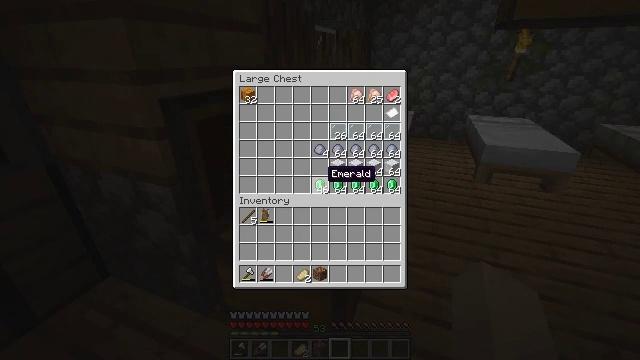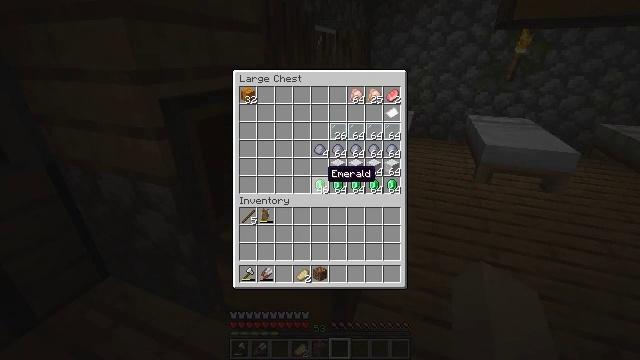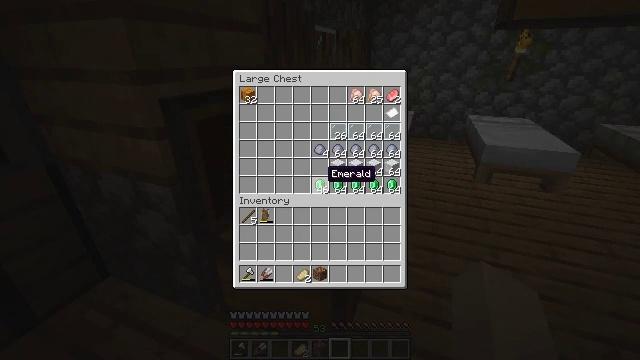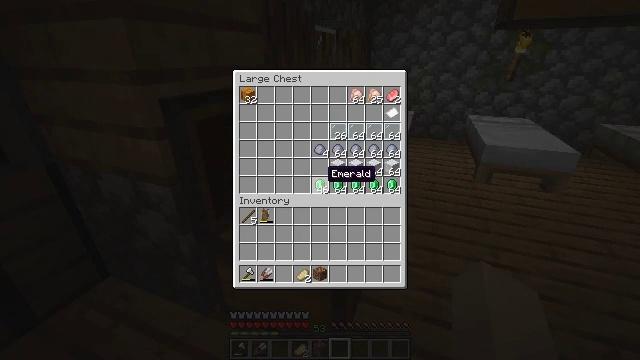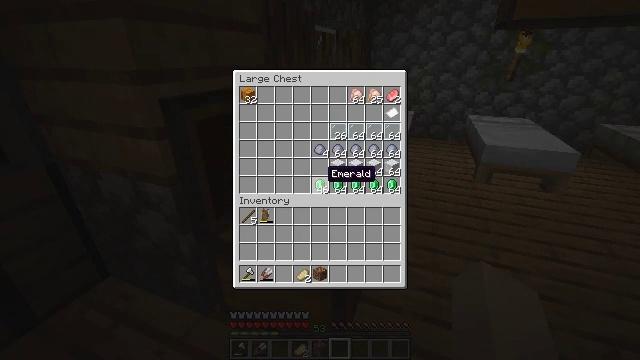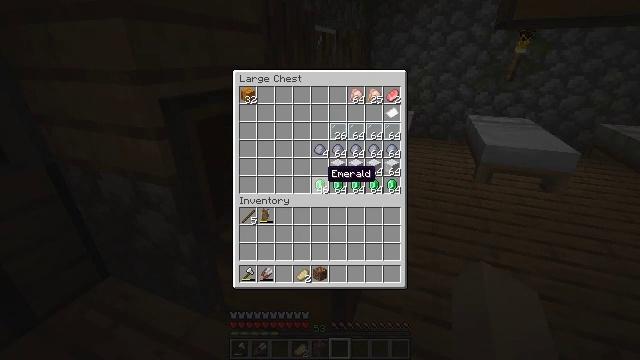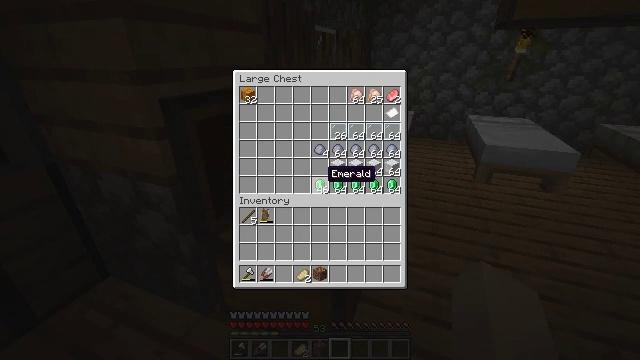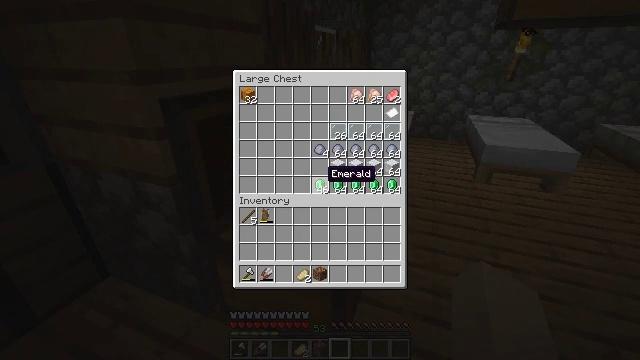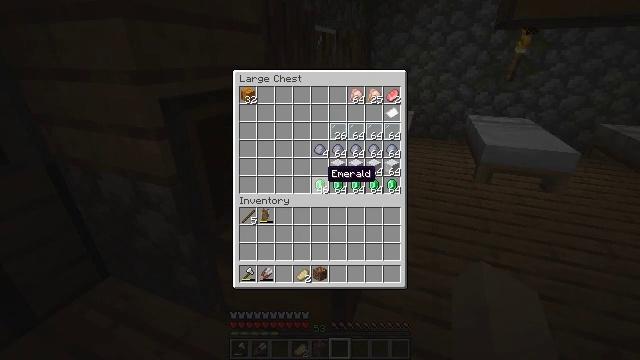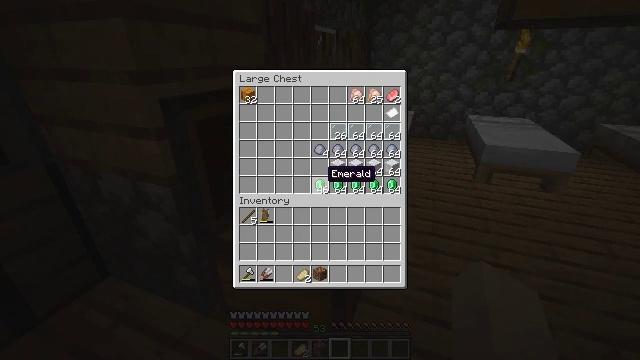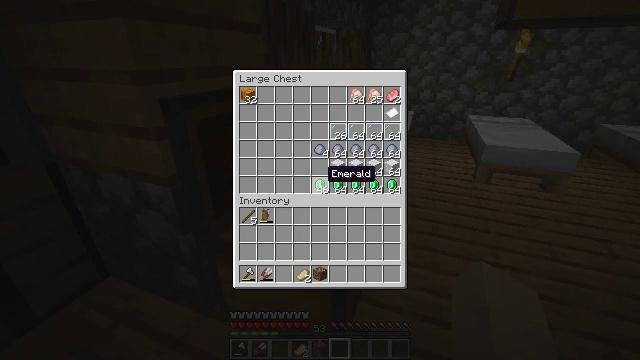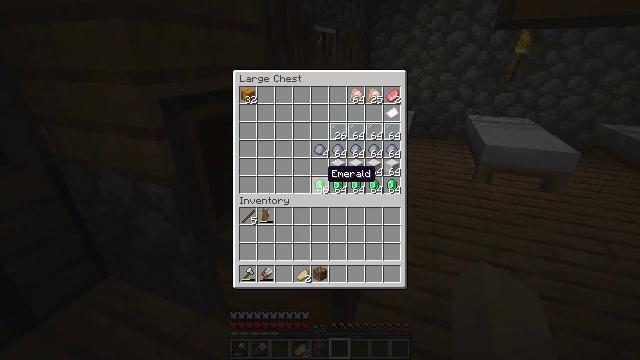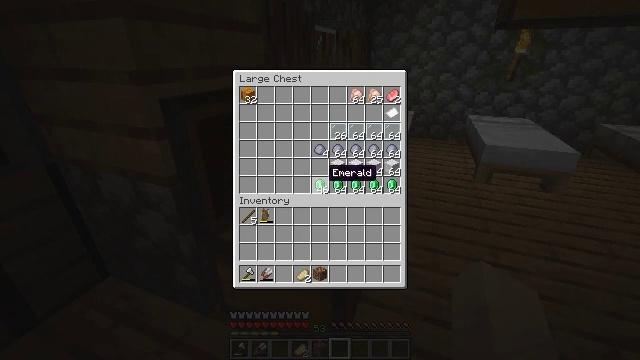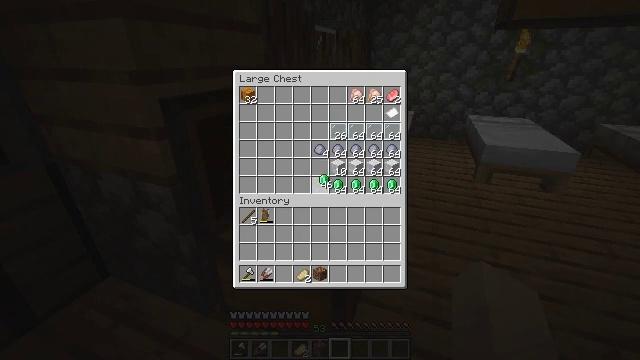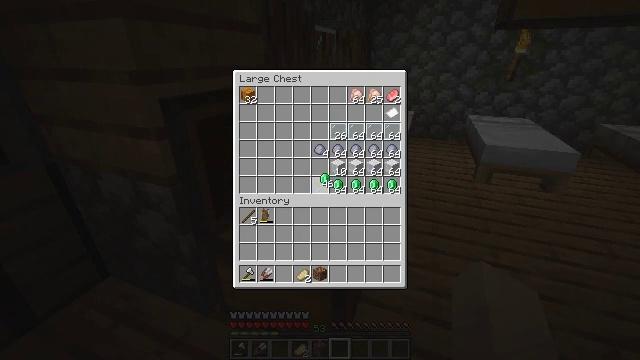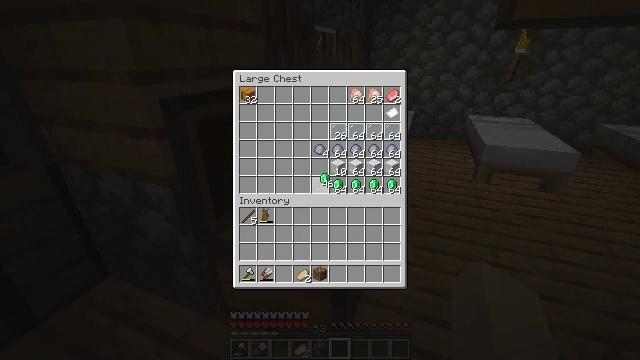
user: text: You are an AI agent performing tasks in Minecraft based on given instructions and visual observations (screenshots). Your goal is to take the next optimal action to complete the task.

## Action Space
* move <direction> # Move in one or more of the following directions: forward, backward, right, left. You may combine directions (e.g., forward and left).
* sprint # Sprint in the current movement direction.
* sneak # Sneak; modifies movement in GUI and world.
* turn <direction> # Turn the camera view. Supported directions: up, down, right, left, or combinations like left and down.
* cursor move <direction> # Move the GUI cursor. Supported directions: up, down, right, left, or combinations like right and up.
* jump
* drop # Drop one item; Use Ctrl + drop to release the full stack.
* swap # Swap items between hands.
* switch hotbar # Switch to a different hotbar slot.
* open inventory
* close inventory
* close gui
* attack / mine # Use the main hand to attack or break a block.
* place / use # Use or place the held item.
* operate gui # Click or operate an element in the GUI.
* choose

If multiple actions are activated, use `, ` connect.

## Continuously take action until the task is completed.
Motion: motion action
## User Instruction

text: Open a crafting table to craft a crossbow.
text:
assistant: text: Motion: no_op
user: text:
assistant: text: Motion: no_op
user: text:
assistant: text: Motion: no_op
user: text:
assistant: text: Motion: no_op
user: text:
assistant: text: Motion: no_op
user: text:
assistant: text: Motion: no_op
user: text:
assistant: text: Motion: no_op
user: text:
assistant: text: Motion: no_op
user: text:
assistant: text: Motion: no_op
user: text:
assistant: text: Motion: no_op
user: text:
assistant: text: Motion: no_op
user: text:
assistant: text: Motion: no_op
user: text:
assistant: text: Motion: operate gui
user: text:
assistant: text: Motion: operate gui
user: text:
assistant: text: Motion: operate gui
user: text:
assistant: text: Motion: operate gui
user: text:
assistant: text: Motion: no_op
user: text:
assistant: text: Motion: no_op
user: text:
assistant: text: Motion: no_op
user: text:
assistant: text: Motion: cursor move down
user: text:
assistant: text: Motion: cursor move right
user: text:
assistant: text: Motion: no_op
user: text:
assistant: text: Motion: no_op
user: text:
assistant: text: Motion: no_op
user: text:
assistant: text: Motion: no_op
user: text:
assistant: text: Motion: no_op
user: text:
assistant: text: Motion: no_op
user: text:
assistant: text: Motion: no_op
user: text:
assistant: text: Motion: no_op
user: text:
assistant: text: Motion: no_op